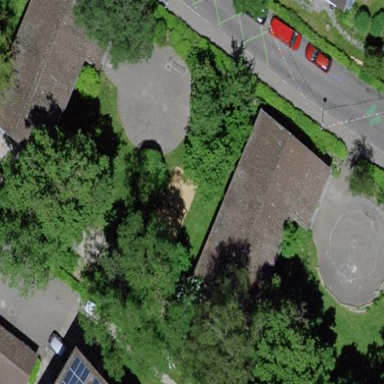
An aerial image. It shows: Kindergarten.